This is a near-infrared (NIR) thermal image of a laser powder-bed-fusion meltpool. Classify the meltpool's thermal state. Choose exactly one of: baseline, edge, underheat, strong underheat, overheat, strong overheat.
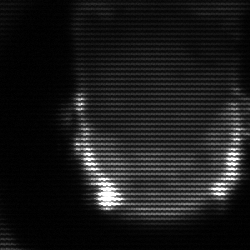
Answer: baseline